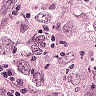
Metastatic tissue present: yes